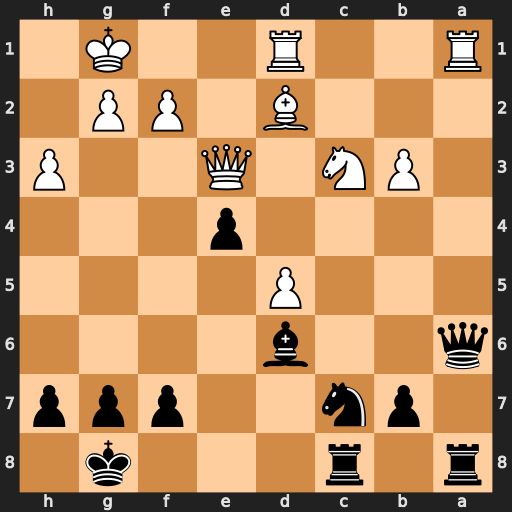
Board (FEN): r1r3k1/1pn2ppp/q2b4/3P4/4p3/1PN1Q2P/3B1PP1/R2R2K1
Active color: b
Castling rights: -
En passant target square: -
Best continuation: Qxa1 Rxa1 Rxa1+